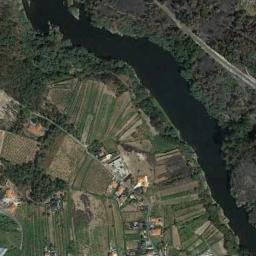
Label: river